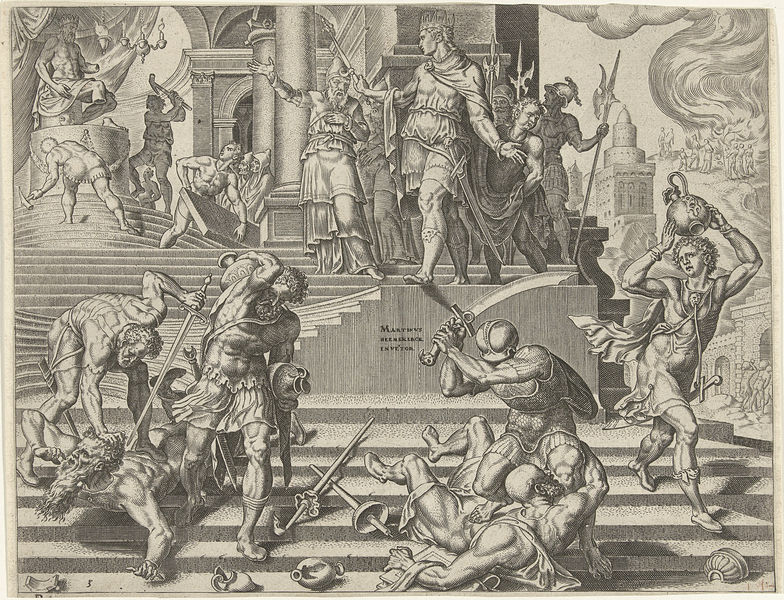
Titel: Koning Josia laat de tempel van Baäl verwoesten
Künstler: Philips Galle
Standort: Amsterdam
Institution: Rijksmuseum
Schlagwörter: feuer, kampf, braun, grau, männer, krieg, treppe, treppen, soldaten, muskeln, schwert, waffen, soldat, degen, dolch, krieger, dolche, tr3eppen